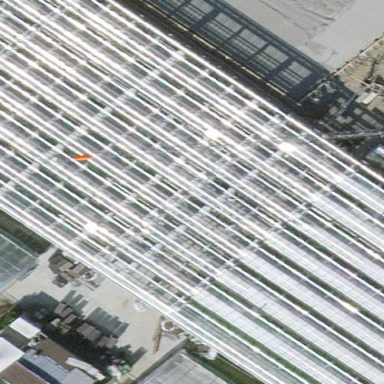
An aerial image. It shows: Greenhouse.